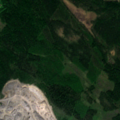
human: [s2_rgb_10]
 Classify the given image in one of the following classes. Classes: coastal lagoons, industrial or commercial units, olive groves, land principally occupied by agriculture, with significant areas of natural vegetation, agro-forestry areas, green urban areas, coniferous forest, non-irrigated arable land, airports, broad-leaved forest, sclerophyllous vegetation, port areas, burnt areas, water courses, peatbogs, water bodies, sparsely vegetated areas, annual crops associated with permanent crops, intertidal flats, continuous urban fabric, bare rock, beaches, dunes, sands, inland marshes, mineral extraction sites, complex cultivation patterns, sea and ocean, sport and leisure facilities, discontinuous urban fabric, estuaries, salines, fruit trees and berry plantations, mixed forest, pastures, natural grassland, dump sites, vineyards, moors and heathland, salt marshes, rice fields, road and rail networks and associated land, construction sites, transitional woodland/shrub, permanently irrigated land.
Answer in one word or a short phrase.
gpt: mineral extraction sites, coniferous forest